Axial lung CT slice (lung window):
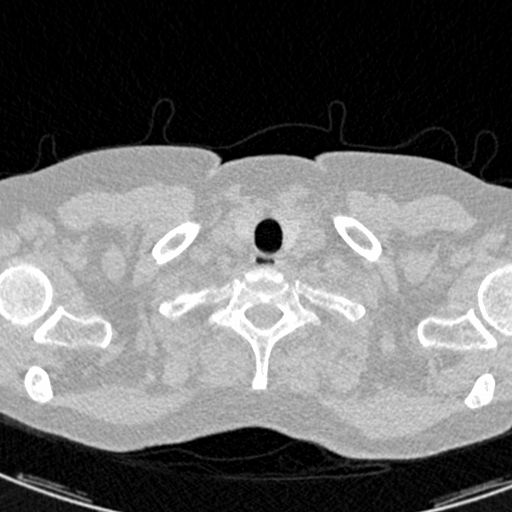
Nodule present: no